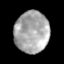
Tissue: skin
Cell type: Myeloid cells
Senescence score: 0.7591
Nuclear area (px): 1398
Mean DAPI intensity: 169.025